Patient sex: M
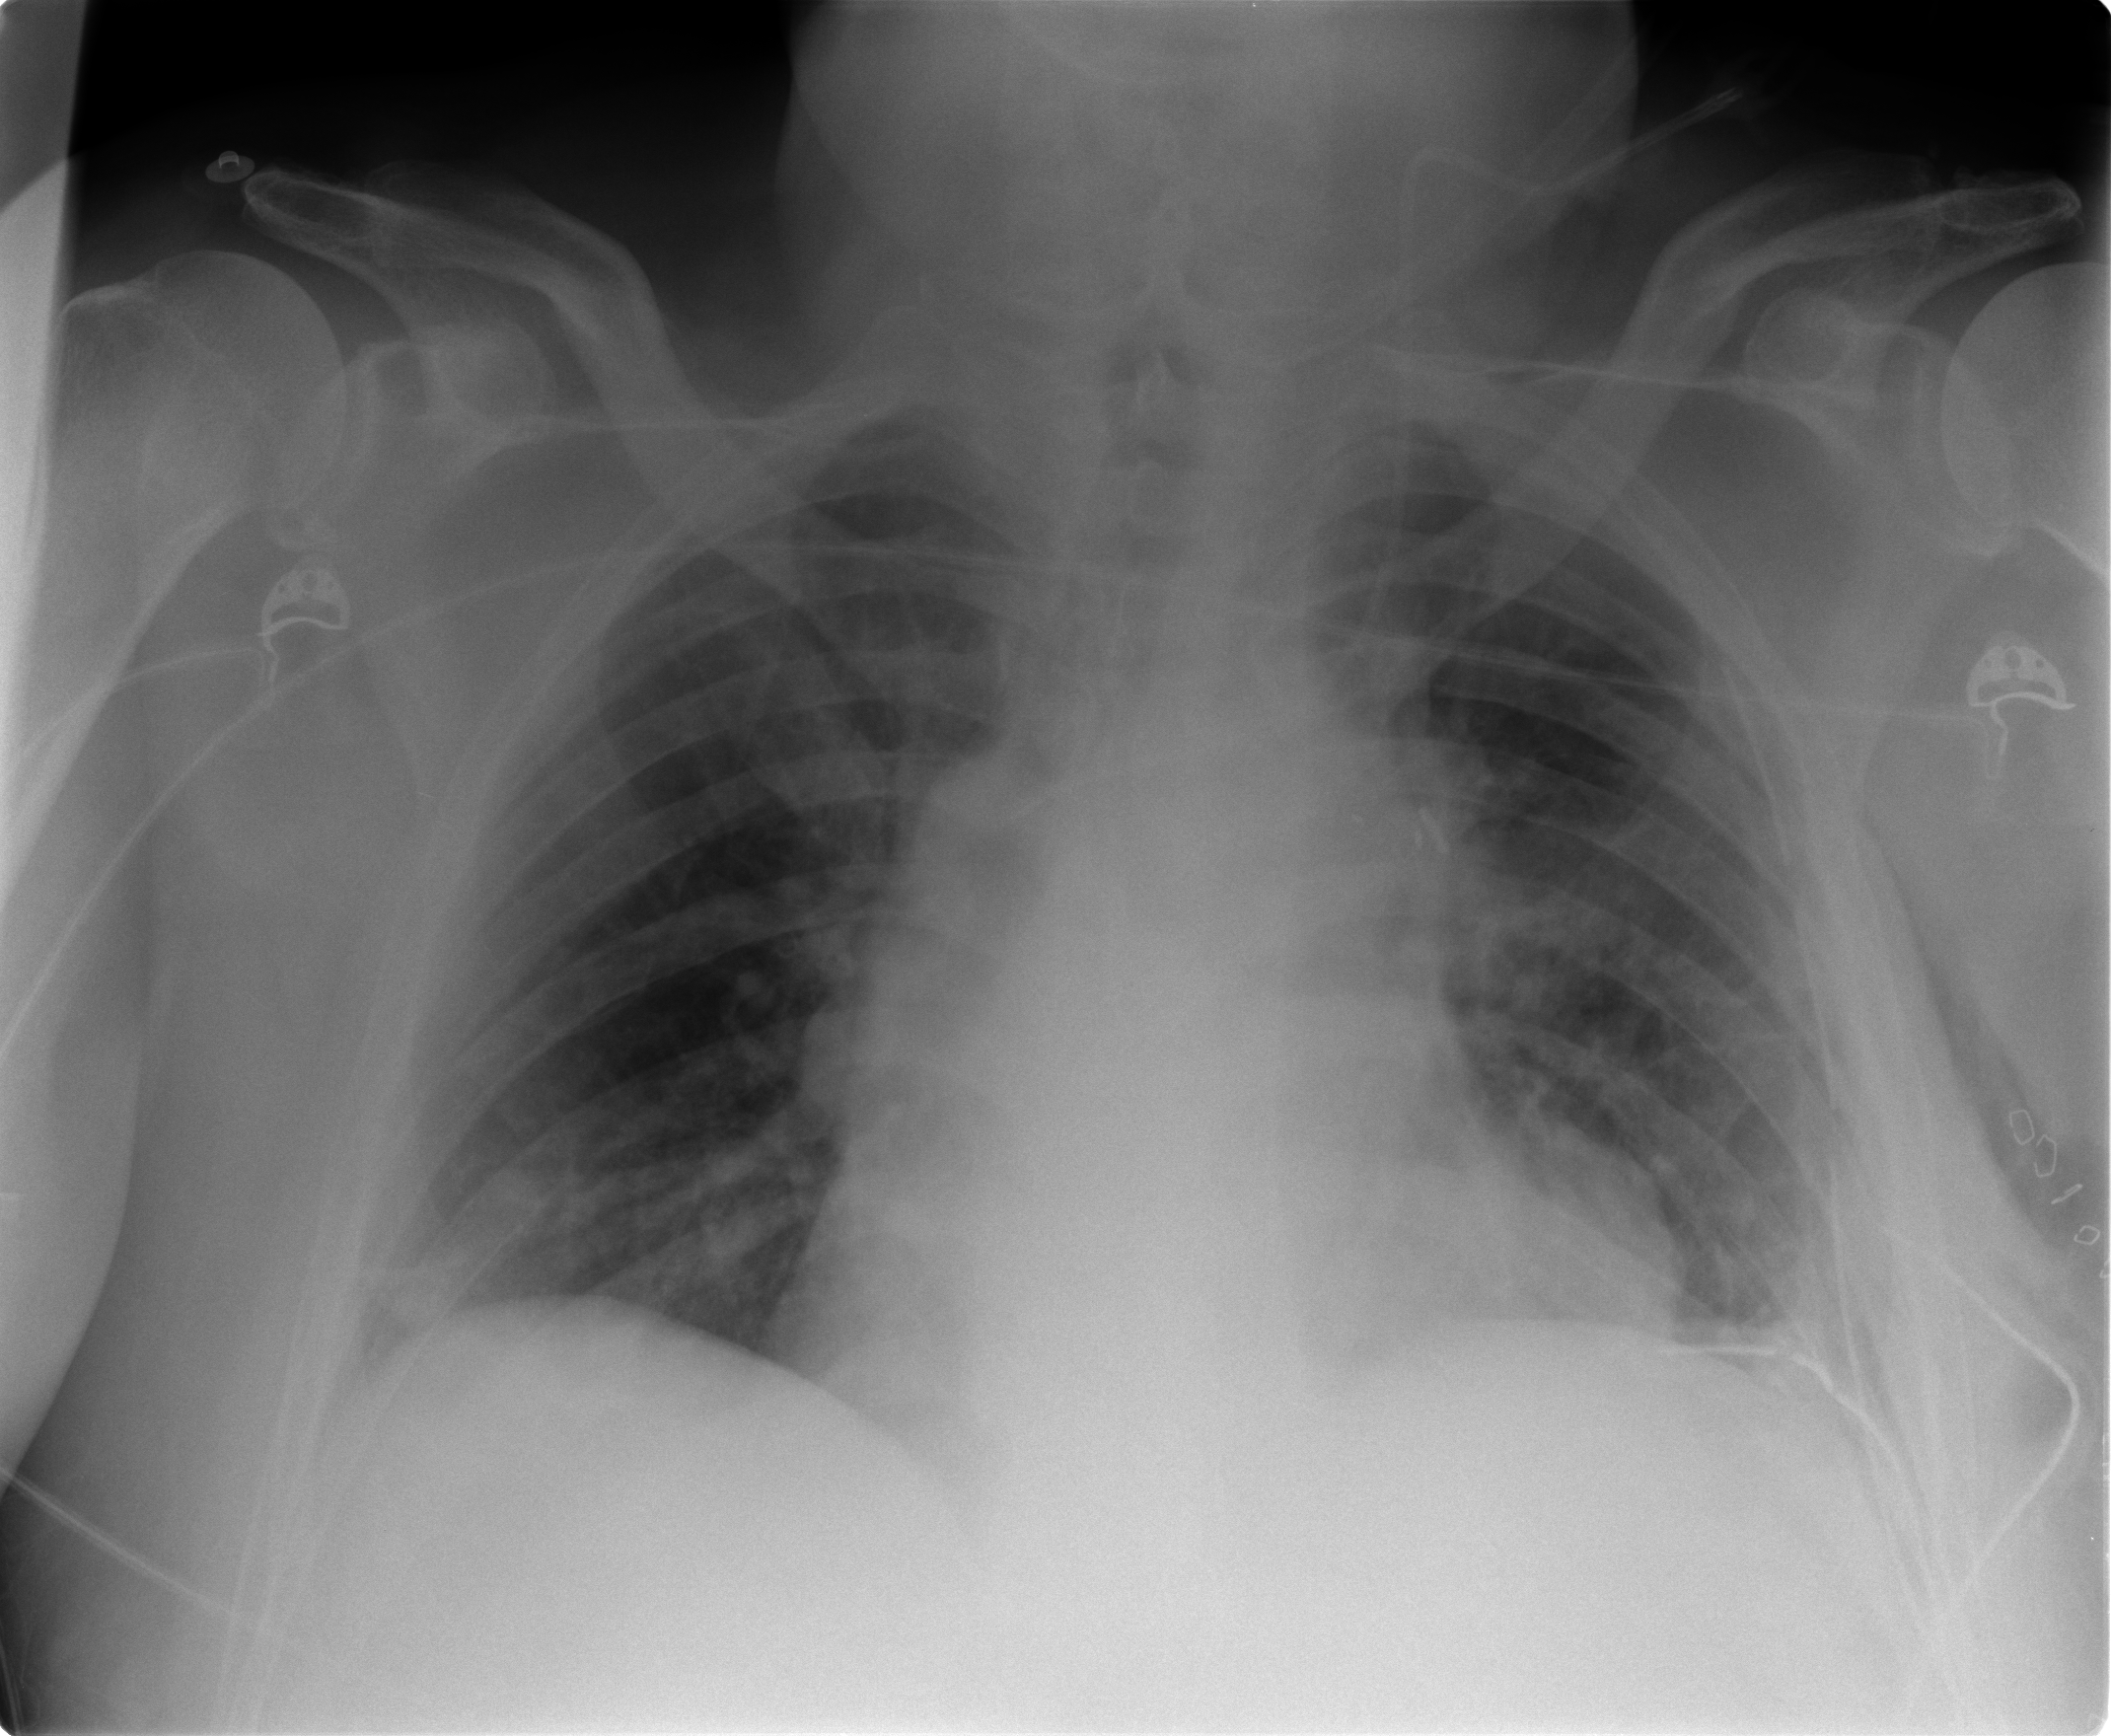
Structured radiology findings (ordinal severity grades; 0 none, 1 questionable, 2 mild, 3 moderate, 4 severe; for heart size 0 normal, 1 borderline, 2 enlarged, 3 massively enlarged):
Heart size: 1
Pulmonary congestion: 1
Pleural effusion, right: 0
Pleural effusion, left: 0
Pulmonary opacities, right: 0
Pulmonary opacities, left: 1
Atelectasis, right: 0
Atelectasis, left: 1